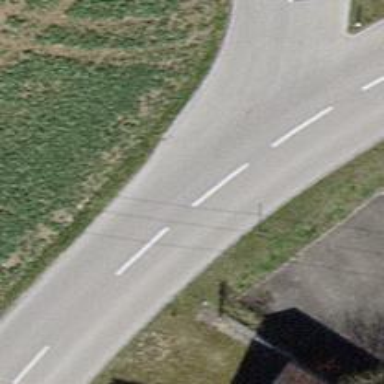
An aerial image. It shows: Secondary road with asphalt surface.